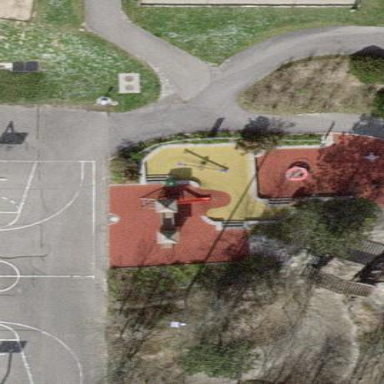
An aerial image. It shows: Playground area with tartan surface.